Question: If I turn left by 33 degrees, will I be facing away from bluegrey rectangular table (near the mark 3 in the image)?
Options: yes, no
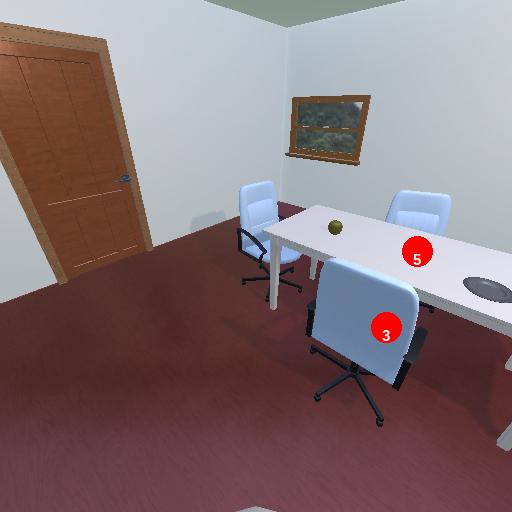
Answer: yes